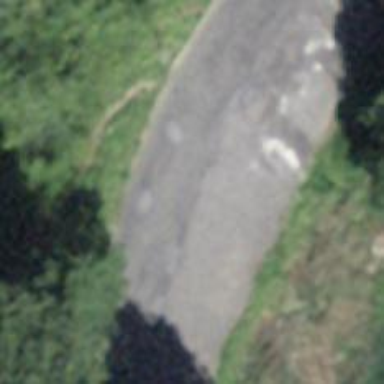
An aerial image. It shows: Unclassified road with asphalt surface.